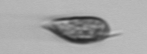
Label: Prorocentrum_triestinum